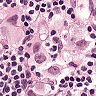
Metastatic tissue present: yes